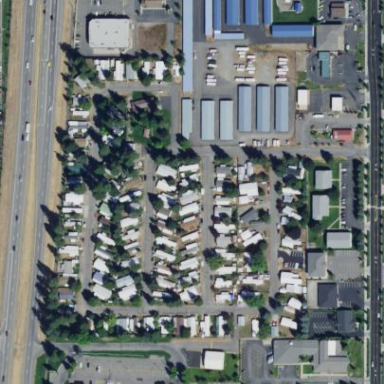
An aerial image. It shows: Residential area designated as trailer park.